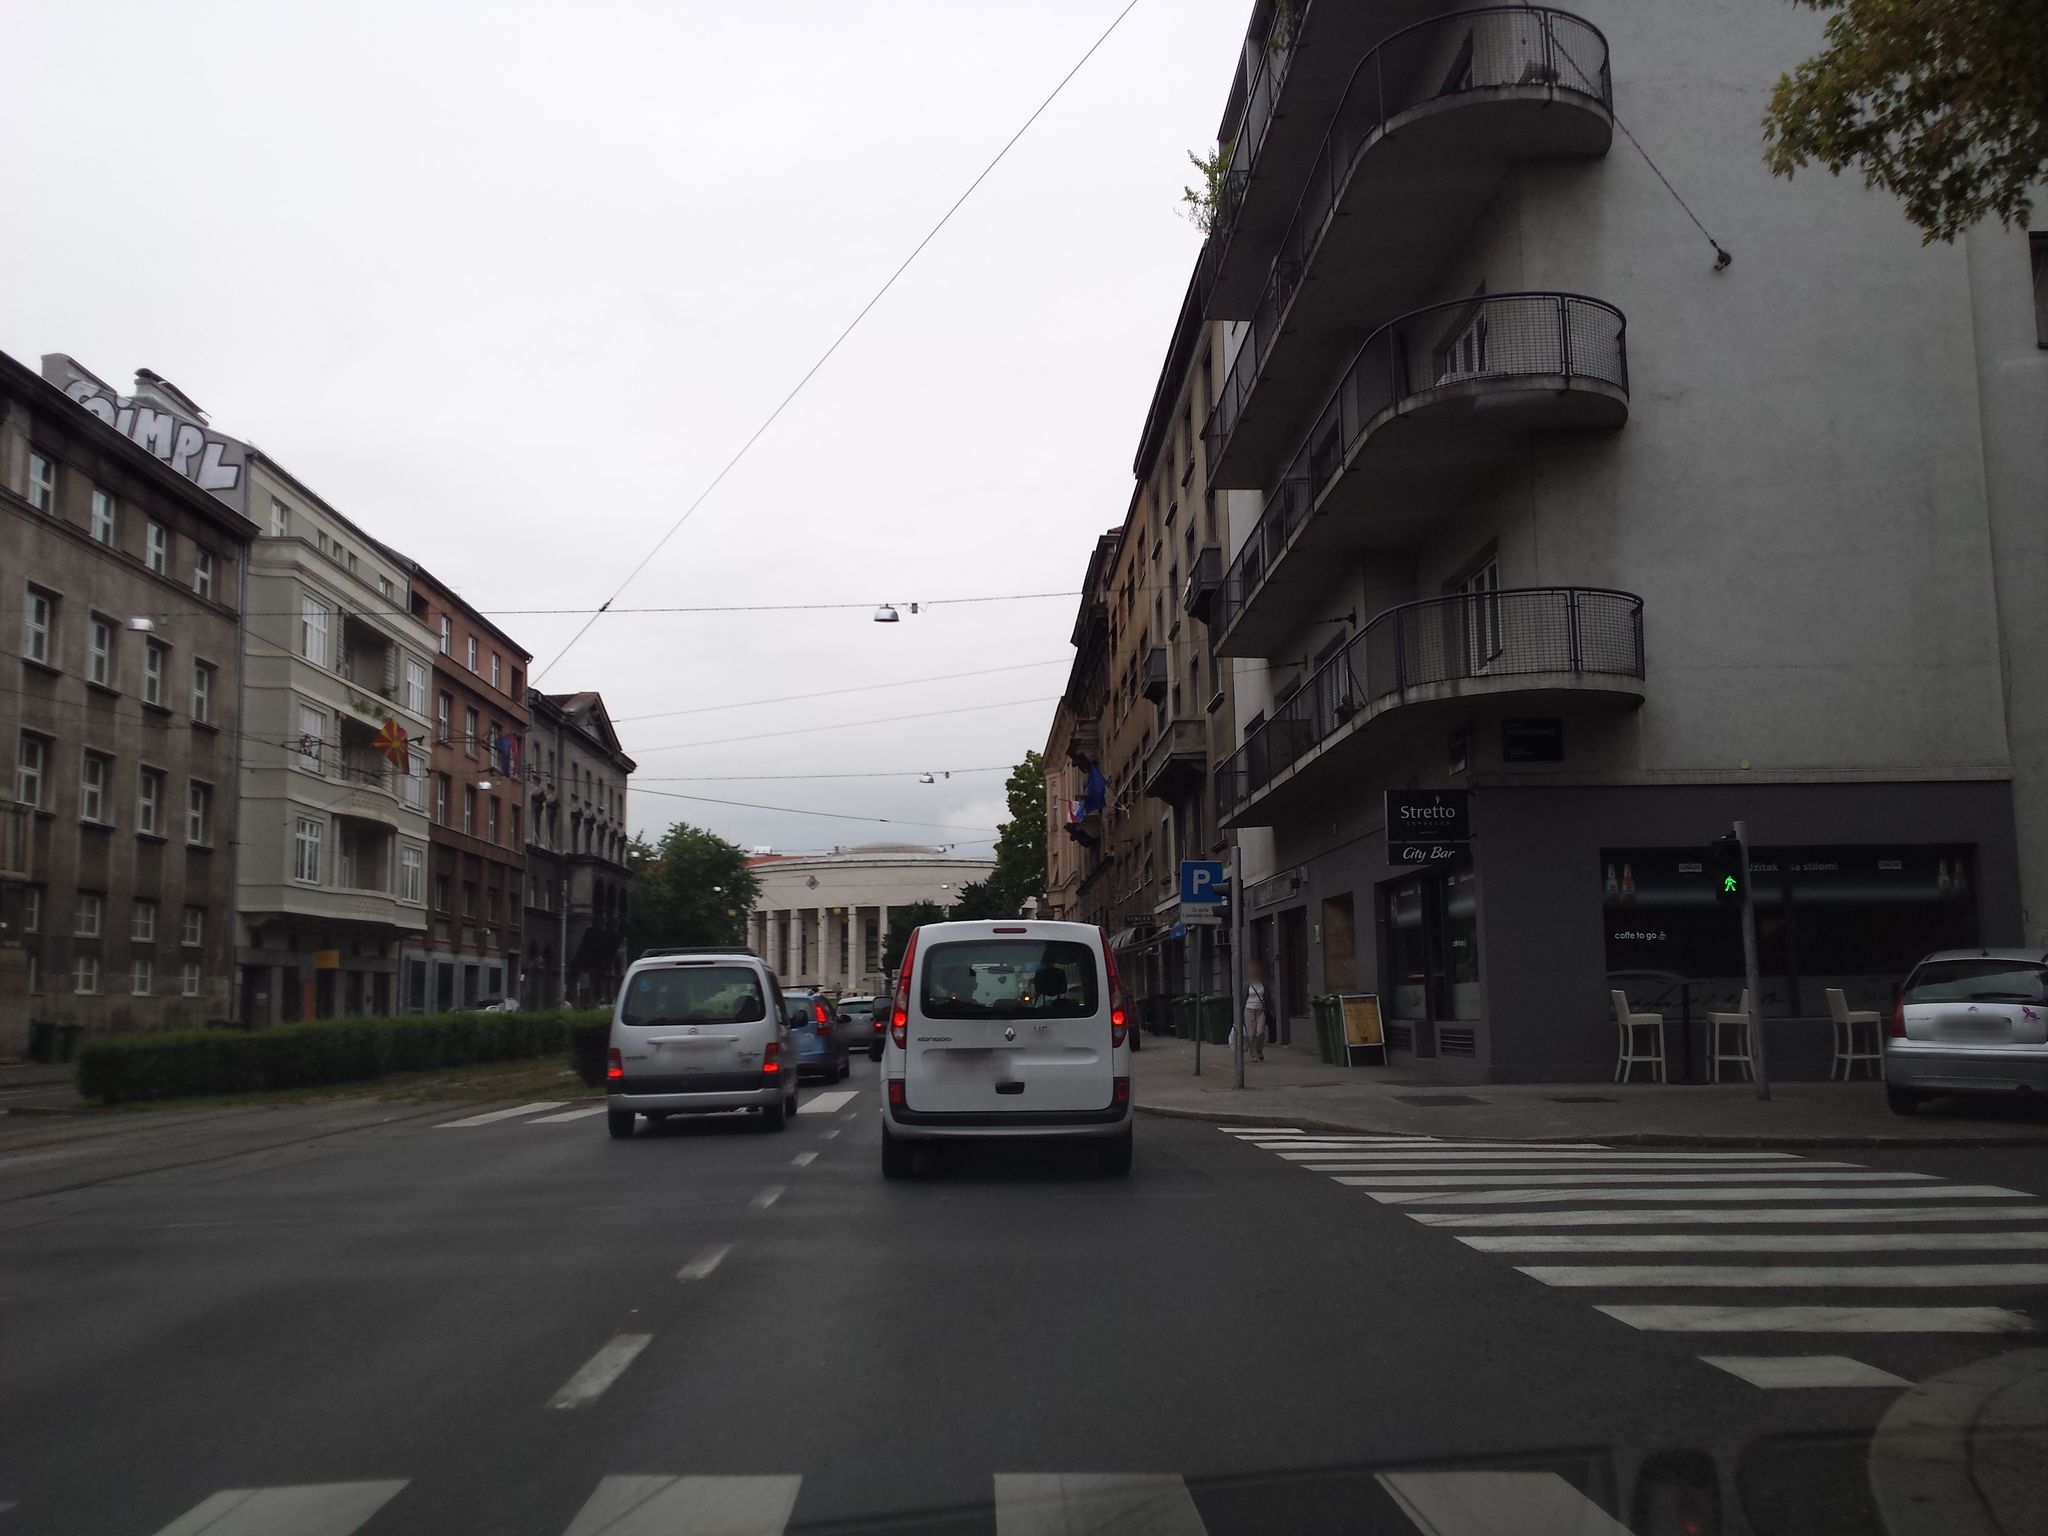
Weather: cloudy
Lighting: day
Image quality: good
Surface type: driving surface
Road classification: path, footway
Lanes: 2
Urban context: urban centre
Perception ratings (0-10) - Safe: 6.41, Lively: 8.56, Beautiful: 4.8, Boring: 0.83, Depressing: 2.73, Wealthy: 7.1